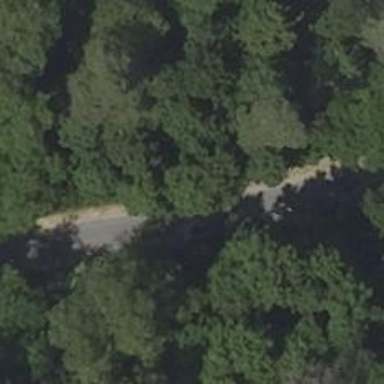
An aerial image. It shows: Unclassified road with asphalt surface.